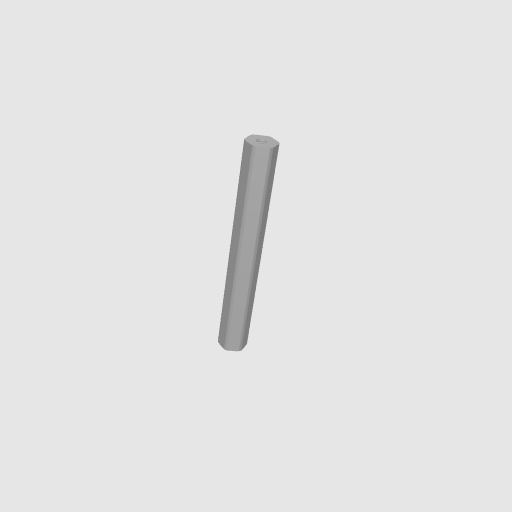
Part: Shaft12ROD88